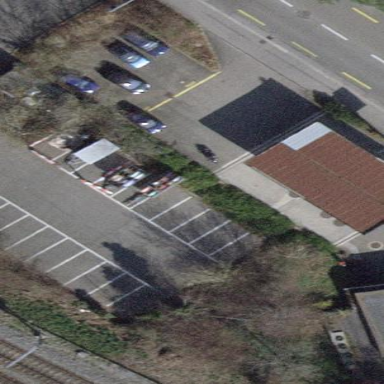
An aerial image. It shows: View of roof of building.